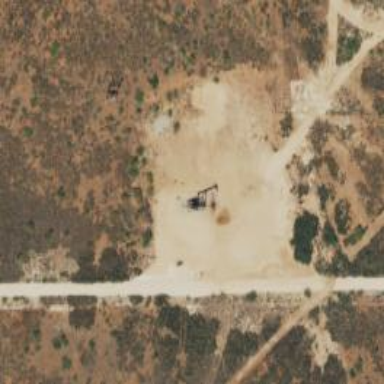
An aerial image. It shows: Petroleum well.